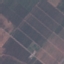
Land use / land cover: PermanentCrop